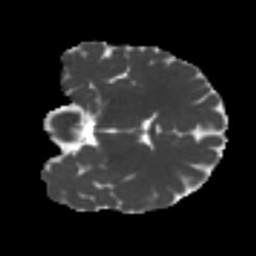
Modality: MD
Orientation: coronal
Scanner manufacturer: siemens
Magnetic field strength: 3 T
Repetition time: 4 s
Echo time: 0.0594 s